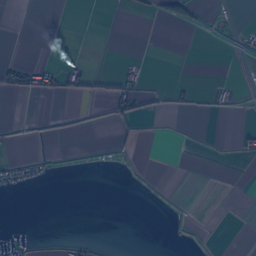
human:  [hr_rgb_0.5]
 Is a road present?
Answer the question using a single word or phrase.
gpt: yes

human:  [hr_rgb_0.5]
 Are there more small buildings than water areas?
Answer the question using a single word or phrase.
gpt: yes

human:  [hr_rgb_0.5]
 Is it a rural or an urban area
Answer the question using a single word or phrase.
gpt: rural

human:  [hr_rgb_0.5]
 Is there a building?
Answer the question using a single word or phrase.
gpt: yes

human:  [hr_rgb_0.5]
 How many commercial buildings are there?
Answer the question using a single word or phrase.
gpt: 3

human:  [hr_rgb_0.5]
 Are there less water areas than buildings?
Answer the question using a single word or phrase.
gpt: yes

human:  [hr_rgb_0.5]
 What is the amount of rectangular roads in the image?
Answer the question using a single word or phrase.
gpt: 0

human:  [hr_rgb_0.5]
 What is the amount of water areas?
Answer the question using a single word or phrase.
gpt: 10

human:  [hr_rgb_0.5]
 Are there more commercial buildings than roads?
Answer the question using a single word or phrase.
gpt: no

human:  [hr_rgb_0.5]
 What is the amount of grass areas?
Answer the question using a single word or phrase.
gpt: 96

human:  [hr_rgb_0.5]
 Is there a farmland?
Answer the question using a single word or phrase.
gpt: yes

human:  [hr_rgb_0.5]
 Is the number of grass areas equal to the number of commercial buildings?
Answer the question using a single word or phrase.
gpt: no

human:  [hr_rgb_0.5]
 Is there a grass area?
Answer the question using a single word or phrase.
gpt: yes

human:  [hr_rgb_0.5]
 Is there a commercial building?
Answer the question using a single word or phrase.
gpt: yes

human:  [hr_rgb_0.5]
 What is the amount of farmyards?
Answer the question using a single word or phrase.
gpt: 4

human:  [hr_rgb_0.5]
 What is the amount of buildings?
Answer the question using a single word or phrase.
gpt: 177

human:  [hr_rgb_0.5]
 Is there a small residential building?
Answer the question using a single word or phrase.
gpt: yes

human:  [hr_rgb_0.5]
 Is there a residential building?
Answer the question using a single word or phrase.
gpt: yes

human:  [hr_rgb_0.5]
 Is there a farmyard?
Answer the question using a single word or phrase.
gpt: yes

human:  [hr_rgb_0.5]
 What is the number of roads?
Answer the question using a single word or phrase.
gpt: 203

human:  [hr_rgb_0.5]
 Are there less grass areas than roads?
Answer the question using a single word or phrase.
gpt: yes

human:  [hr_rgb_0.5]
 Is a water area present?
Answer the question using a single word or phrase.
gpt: yes

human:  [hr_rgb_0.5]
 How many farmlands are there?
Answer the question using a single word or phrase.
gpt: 27

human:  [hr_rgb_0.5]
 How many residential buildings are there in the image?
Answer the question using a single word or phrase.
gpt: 166

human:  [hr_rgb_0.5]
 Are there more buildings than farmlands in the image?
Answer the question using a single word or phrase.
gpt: yes

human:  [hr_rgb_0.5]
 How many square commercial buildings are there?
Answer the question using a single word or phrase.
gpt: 0

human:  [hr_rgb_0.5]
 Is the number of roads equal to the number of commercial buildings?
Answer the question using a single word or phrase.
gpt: no

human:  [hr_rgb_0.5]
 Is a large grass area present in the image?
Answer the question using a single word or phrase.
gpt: yes

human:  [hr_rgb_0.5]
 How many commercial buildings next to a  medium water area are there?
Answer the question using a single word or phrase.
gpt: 1

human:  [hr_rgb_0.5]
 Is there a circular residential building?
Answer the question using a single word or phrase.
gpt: no

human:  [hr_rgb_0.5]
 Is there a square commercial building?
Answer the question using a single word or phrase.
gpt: no

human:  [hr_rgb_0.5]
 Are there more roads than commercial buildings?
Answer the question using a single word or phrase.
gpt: yes

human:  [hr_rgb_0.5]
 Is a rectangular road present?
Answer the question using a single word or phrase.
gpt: no

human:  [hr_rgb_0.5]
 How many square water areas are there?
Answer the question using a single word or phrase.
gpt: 2

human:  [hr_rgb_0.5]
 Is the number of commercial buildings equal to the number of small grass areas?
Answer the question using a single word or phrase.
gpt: no

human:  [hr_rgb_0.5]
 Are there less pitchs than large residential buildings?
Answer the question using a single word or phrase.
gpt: no

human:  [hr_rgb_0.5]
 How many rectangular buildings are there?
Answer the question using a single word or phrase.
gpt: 128

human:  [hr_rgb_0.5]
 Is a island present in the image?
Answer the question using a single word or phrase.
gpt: yes

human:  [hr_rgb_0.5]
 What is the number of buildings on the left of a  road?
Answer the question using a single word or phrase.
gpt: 177

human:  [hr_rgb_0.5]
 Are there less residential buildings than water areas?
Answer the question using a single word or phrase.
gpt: no

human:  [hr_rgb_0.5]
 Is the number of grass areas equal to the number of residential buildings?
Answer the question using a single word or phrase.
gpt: no

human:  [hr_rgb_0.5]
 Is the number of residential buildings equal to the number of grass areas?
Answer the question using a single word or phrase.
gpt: no

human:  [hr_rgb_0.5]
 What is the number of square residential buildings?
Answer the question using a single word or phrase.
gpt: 0

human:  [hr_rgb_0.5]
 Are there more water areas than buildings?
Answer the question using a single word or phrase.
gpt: no

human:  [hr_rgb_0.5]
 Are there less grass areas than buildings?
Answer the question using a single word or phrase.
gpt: yes

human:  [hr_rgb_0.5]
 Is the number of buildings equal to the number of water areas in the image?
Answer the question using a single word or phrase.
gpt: no

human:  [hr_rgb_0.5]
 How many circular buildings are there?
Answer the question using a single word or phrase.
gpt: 0

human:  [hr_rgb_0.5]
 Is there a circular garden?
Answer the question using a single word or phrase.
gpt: no

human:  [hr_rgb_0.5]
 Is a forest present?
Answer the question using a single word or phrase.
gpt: yes

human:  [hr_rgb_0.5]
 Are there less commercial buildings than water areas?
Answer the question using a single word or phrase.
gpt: yes

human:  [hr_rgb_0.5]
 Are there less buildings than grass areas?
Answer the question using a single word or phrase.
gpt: no

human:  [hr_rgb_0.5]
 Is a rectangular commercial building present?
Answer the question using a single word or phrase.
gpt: yes

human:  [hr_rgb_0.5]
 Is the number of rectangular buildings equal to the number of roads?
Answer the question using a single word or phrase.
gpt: no

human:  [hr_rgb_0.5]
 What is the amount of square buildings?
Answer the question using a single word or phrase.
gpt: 0

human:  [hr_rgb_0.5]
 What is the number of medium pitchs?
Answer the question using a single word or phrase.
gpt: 0

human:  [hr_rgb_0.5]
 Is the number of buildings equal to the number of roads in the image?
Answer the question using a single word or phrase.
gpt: no

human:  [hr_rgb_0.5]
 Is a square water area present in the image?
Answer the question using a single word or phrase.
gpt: yes

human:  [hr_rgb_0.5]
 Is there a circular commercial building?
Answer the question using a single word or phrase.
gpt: no

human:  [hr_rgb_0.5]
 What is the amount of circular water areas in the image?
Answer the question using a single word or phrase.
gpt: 2

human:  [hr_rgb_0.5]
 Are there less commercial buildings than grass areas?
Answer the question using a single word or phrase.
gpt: yes

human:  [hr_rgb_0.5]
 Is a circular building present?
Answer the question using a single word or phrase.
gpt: no

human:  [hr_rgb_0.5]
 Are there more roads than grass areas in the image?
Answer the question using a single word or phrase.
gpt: yes

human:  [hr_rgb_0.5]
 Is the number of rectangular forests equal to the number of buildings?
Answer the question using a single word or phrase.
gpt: no

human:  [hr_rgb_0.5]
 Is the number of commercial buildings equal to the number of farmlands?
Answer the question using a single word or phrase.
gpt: no